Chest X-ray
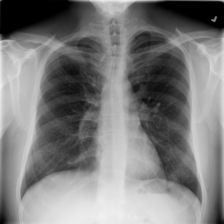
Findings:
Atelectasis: negative
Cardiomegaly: negative
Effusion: negative
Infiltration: negative
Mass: negative
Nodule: negative
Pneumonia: negative
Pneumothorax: negative
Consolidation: negative
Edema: negative
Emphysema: negative
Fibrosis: negative
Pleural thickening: negative
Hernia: negative